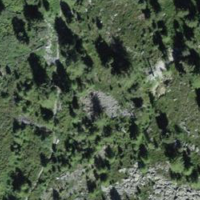
EUNIS habitat code: 43
Species observed at this site:
Rhododendron ferrugineum
Chamaenerion angustifolium
Saxifraga rotundifolia
Sorbus aucuparia